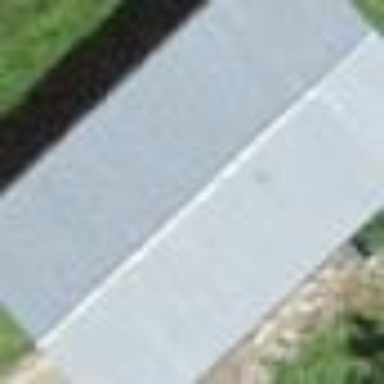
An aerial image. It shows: Barn.